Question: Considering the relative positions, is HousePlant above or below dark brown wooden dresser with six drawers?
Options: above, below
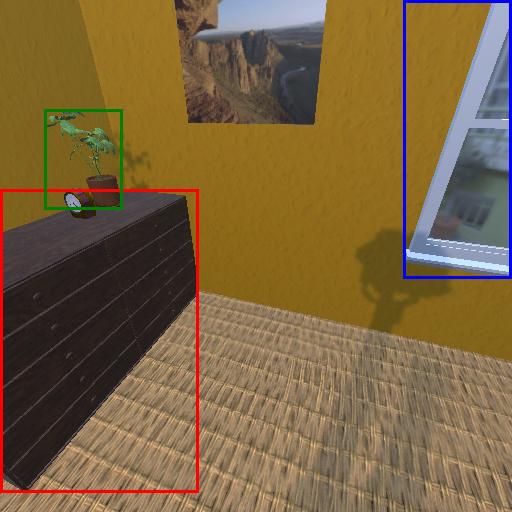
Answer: above